Question: i have a posts directory like:
'''
src
-posts
-post-a
index.md
demo.jpg
-post-b
index.md
logo.jpg
-pages
index.js
// ...
'''
i want to let the directory name post-a/post-b as index.md's id, how can i do?
here is my 'gatsby-config.js':
'''
module.exports = {
plugins: [
{
resolve: 'gatsby-source-filesystem',
options: {
name: 'posts',
path: '${__dirname}/src/posts',
},
},
{
resolve: 'gatsby-transformer-remark',
options: {
commonmark: true,
footnotes: true,
pedantic: true,
gfm: true,
plugins: [],
},
},
'gatsby-transformer-sharp',
'gatsby-plugin-sharp',
'gatsby-plugin-react-helmet',
],
};
'''

but 'allMarkdownRemark.edges.node' do not have the directory info.
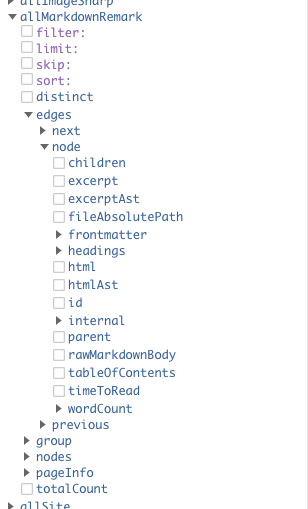
Answer: You can use the 'createFilePath' function from 'gatsby-source-filesystem' to construct your slug and add it to 'markdownRemark.fields' by using 'onCreateNode' API. The official blog starter also does that: <URL>
'''
exports.onCreateNode = ({ node, actions, getNode }) => {
const { createNodeField } = actions
if (node.internal.type === 'MarkdownRemark') {
const value = createFilePath({ node, getNode })
createNodeField({
name: 'slug',
node,
value,
})
}
}
'''
The slug now contains the directory name of your blog posts.
---
Your original question:
You can use union types to access the parent, e.g.:
'''
{
allMarkdownRemark {
nodes {
parent {
... on File {
dir
}
}
}
}
}
'''